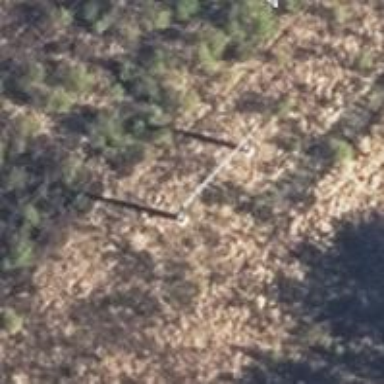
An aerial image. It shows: Power line in the image.